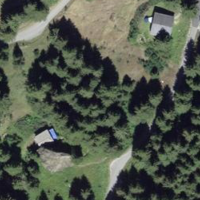
EUNIS habitat code: 44
Species observed at this site:
Cirsium heterophyllum
Graphosoma italicum